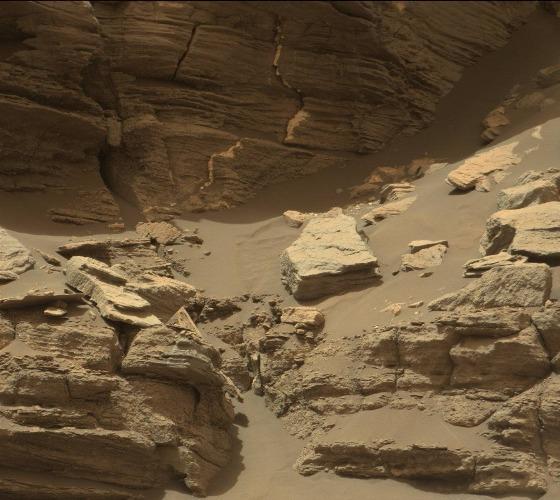
Terrain classes present: Bedrock, Gravel / Sand / Soil, Rock, Shadow